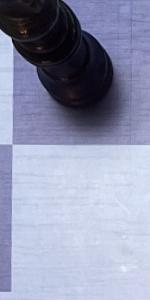
Label: Empty